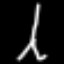
Label: The Eiffel Tower